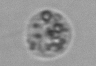
Label: Amoeba